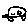
Label: car